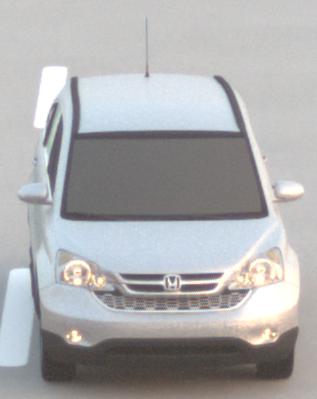
Make: Honda
Model: CR-V
Detailed model: CR-V (III) (04/10 - 10/12)
Model produced from: 2010
Model produced until: 2012
Doors: 5
Color: white
Road condition: dry road
Daytime: dawn
Contrast: low contrast